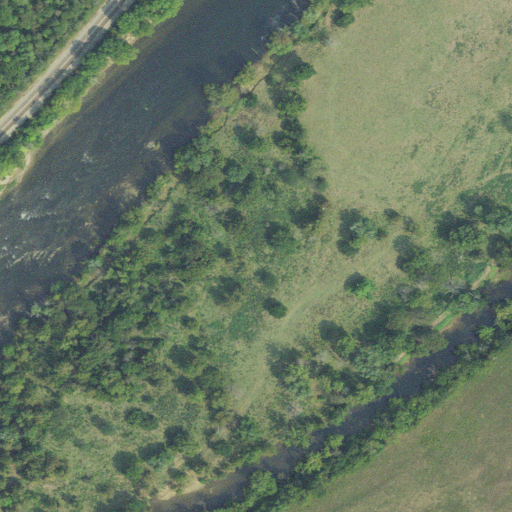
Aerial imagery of island in Virginia named Wreck Island containing pasture, deciduous forest, open water, evergreen forest, mixed forest, and herbaceous wetlands